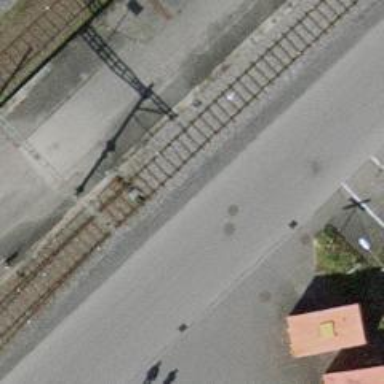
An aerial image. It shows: Railway switch.